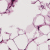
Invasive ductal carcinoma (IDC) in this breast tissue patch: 0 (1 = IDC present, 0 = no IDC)